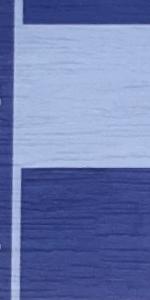
Label: Empty